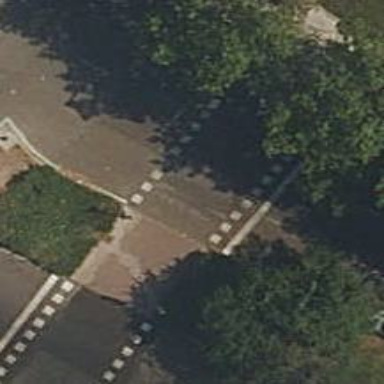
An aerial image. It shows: Road with traffic signals at crossing.